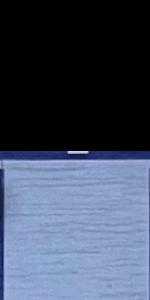
Label: Empty